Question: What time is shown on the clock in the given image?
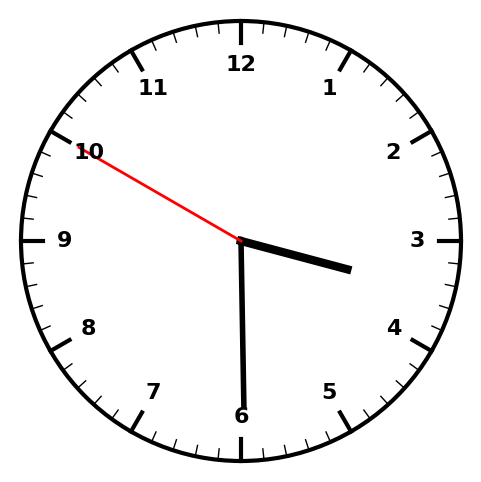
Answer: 03:29:50